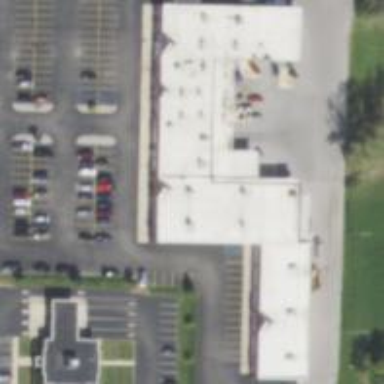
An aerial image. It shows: Car rental facility.